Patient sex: F
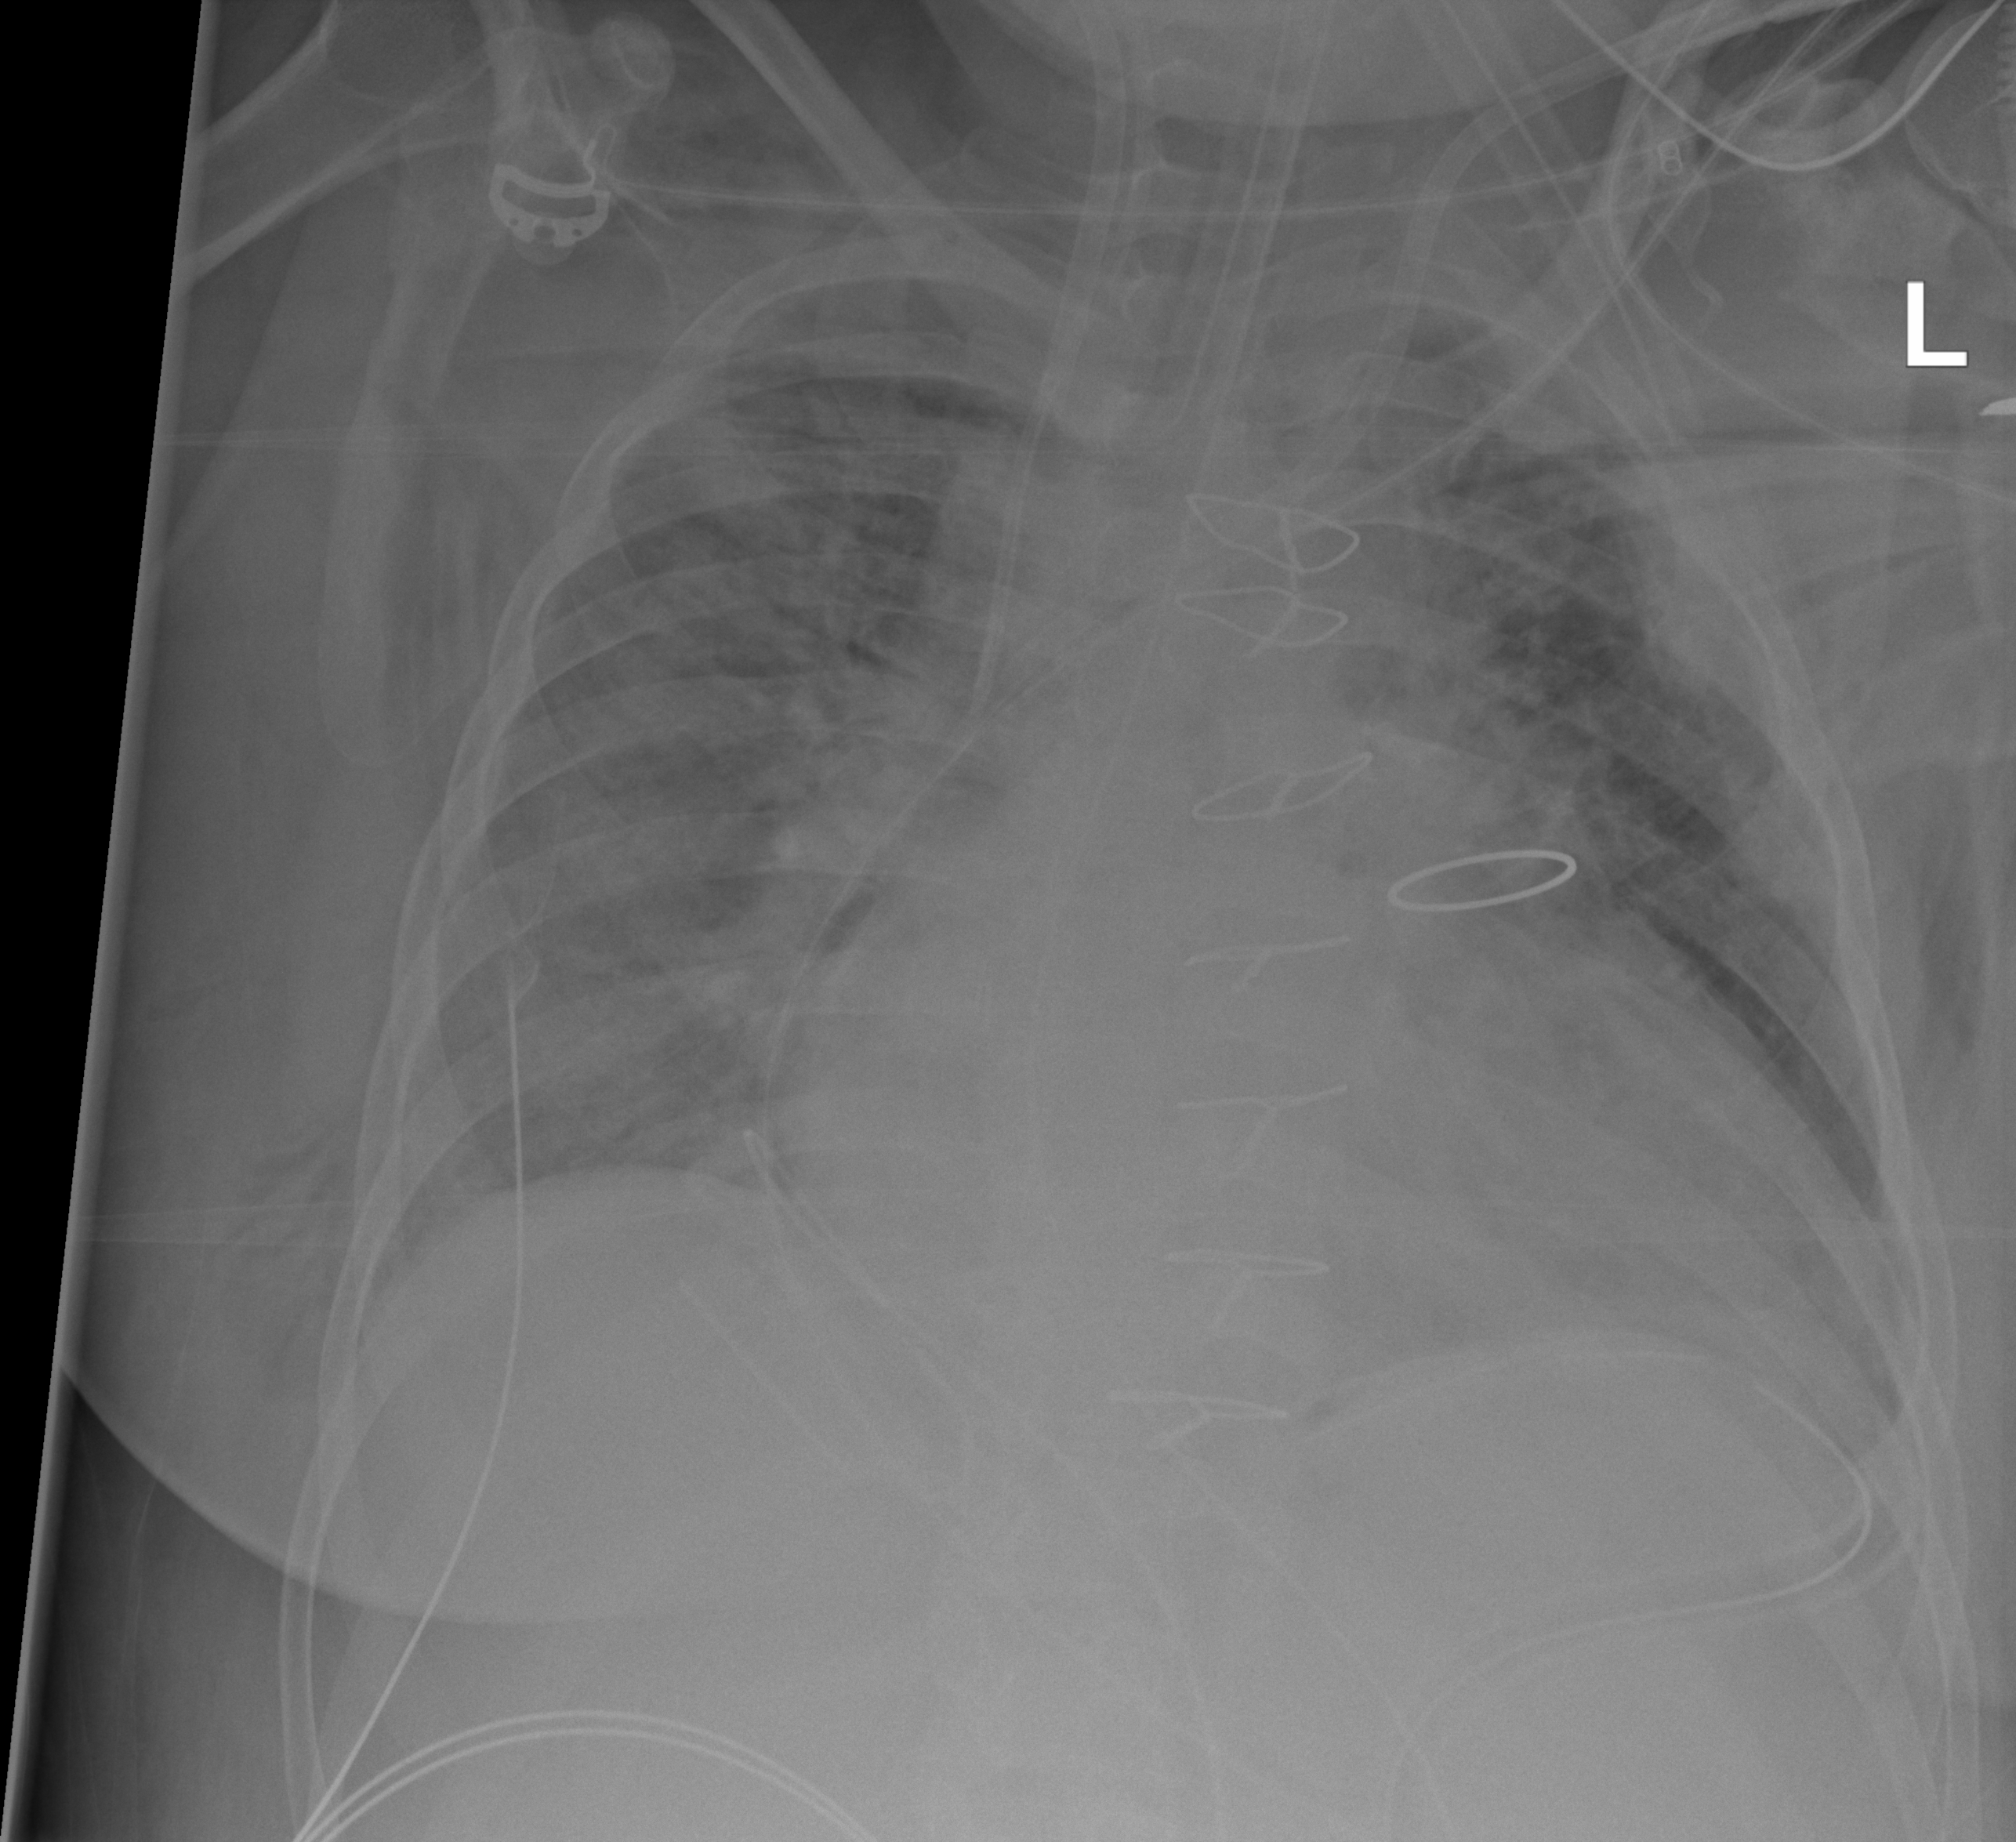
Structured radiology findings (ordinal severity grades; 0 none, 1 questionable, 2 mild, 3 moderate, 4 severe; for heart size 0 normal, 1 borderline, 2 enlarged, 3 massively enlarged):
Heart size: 3
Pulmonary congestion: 3
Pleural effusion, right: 0
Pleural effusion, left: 0
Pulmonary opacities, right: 2
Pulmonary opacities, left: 2
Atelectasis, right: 2
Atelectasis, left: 2